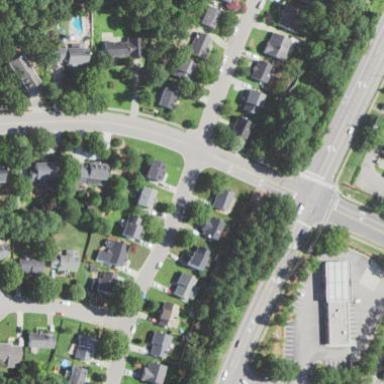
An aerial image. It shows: Residential neighbourhood.